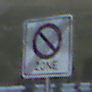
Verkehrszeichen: EndeEingeschraenktesHalteverbotZone
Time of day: SunriseSunset
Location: Outdoor (RoadRail)
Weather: Clear
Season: NotSpecified
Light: Natural